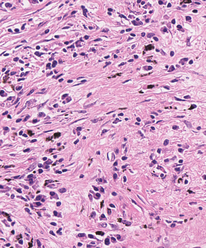
Tumor epithelial tissue: no
Tumor-associated stroma tissue: yes
Normal tissue: no